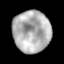
Tissue: lung
Cell type: Epithelial cells
Senescence score: 0.2397
Nuclear area (px): 1529
Mean DAPI intensity: 175.634